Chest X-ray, AP view. Patient: 33 years old, sex M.
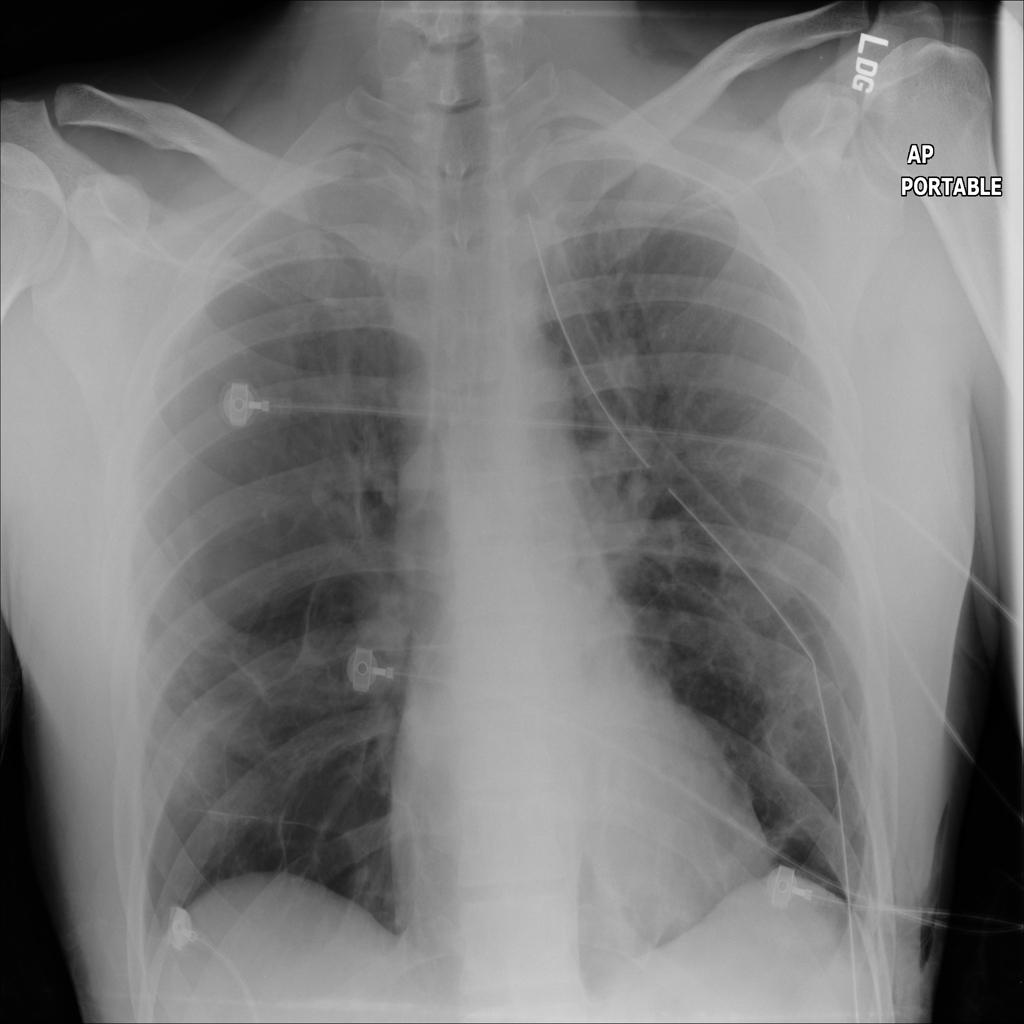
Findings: No Finding